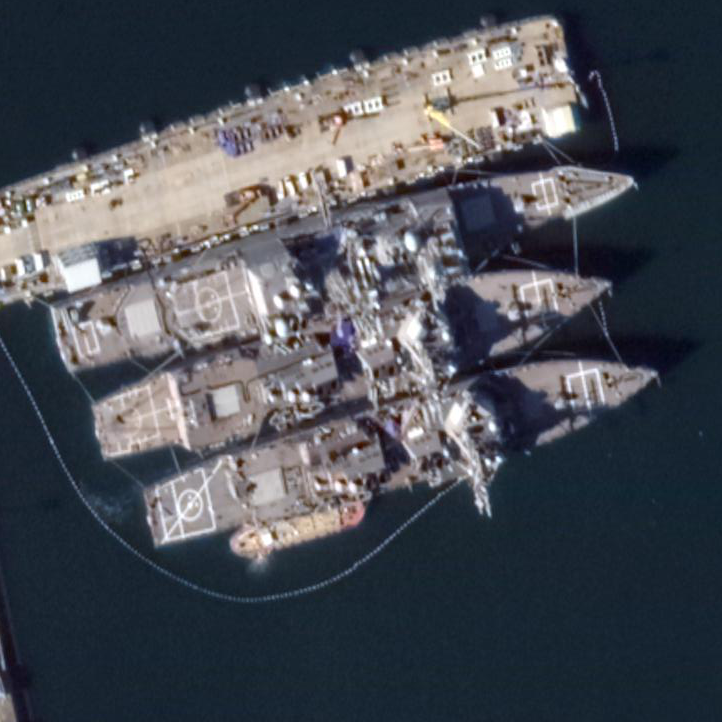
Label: destroyer